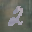
Label: 2